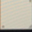
Piece: xx